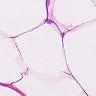
Metastatic tissue present: no